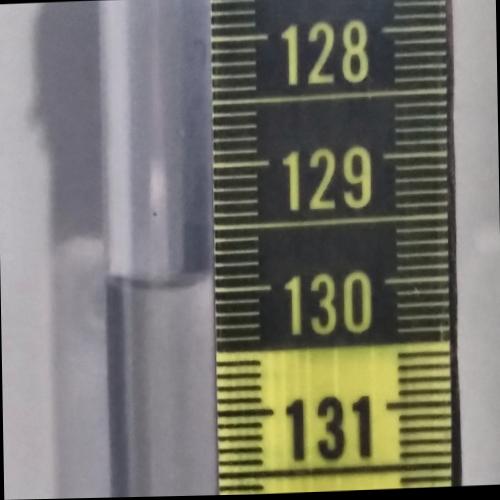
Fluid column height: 130.0 cm